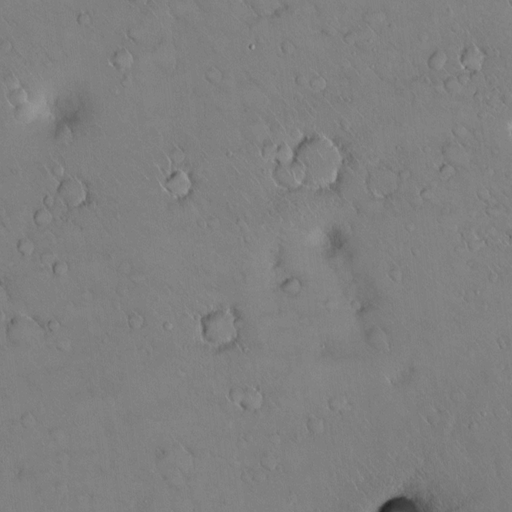
Classes present: Background, Cone